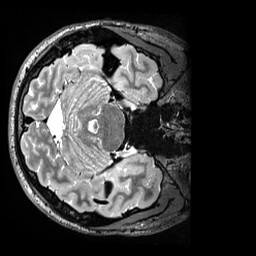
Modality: T2w
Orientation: axial
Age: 23
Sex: male
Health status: ill
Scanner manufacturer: siemens
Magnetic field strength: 3 T
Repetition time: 3.2 s
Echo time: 0.564 s